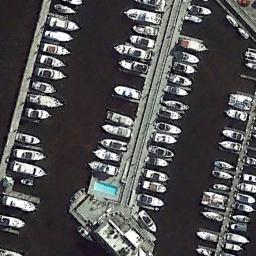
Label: harbor